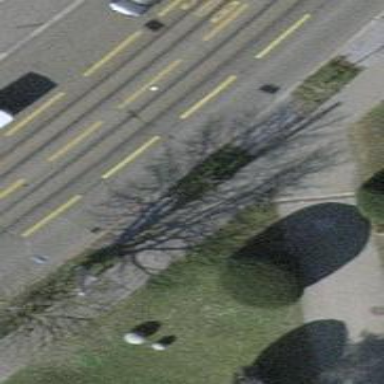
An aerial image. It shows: Avenue lined with trees.